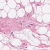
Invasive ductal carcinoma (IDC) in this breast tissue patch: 0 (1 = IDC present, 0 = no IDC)